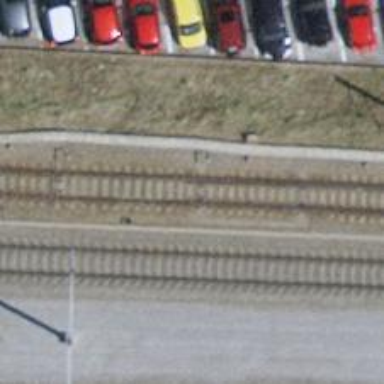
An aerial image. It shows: Railway switch with turnout to the right.